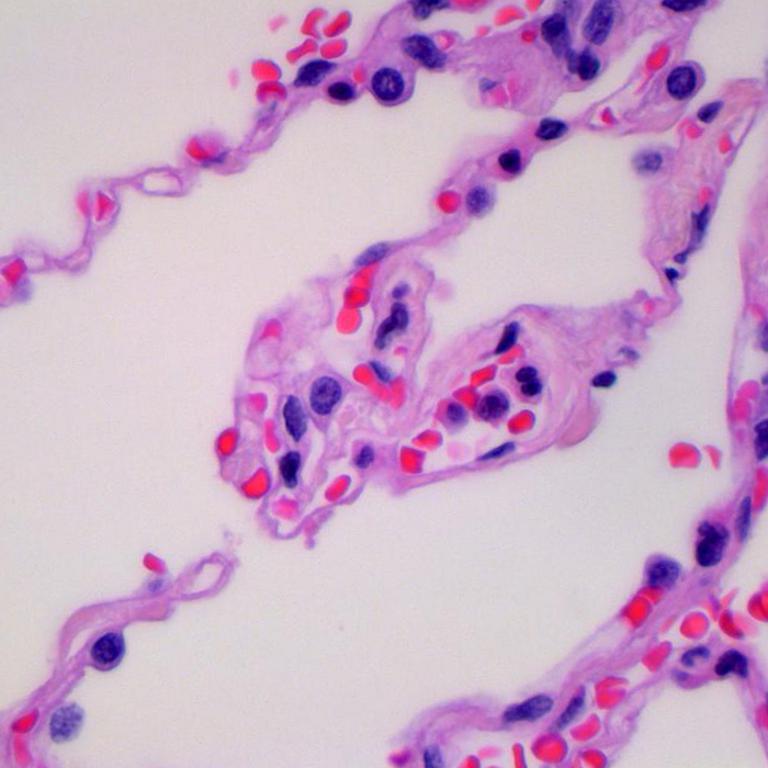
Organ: lung
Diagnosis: benign